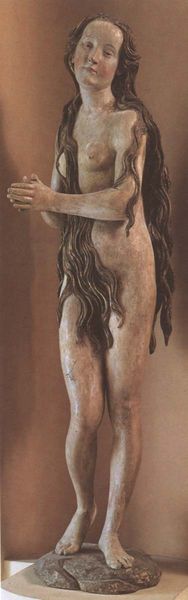
Titel: Maria Magdalena (sog. Belle Allemande)
Künstler: Gregor Erhart
Institution: Paris, Louvre
Schlagwörter: akt, dunkel, hand, haut, kopf, nackt, schatten, braun, brust, busen, finger, frau, holz, licht, mund, nase, dame, beige, augen, lang, sockel, stein, steine, hals, hände, figur, haare, kind, locken, schultern, skulptur, statue, beine, farbig, füße, bauch, plastik, bemalt, zierlich, eva, fuss, schritt, beten, betende, gefasst, unschuldig, spielbein, standbein, magdalena, betend, unschuld, portriat, nie